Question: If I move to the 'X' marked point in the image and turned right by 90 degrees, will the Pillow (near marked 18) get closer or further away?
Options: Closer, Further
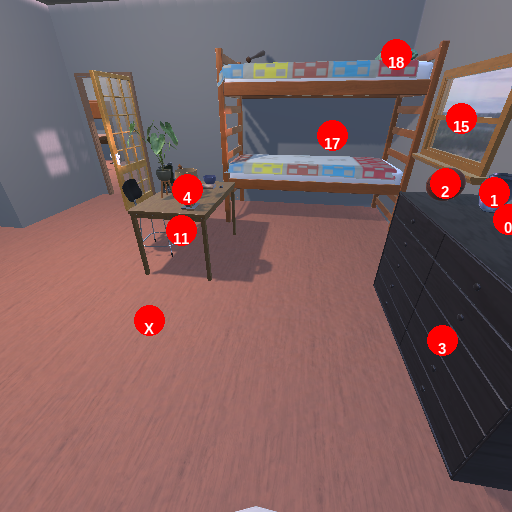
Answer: Closer